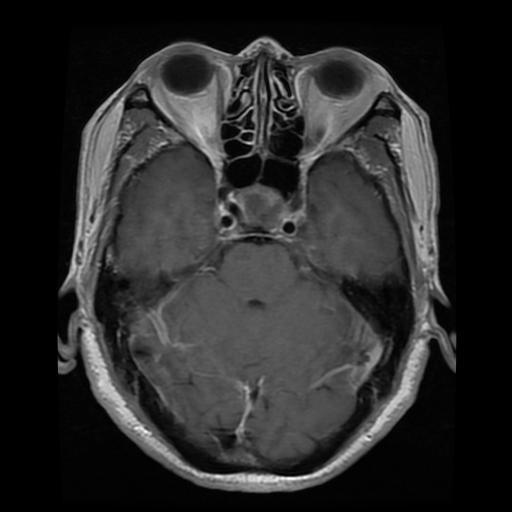
Label: pituitary